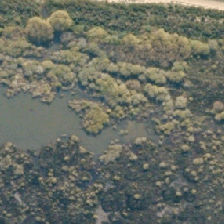
Land cover: lake_pond